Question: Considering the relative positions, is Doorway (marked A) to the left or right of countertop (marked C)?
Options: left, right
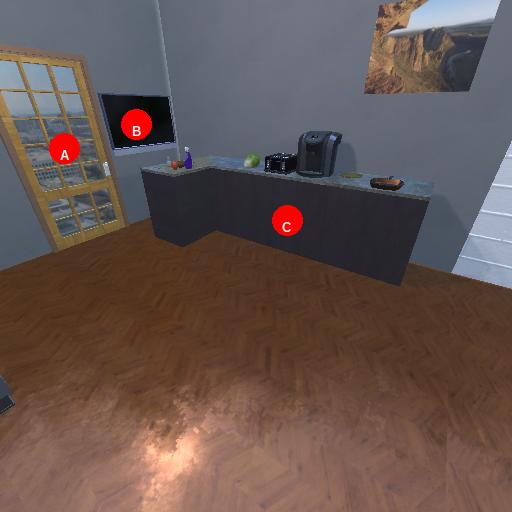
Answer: left